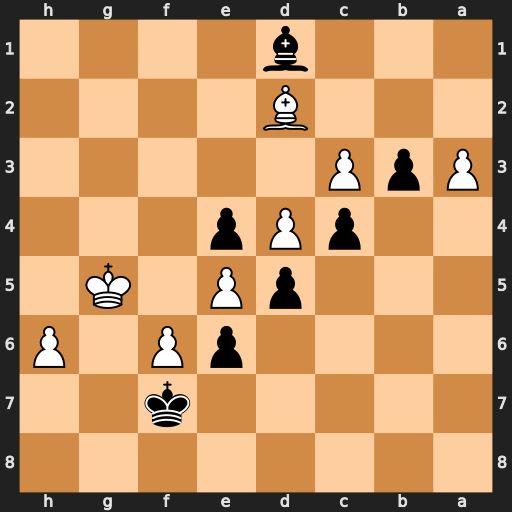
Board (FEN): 8/5k2/4pP1P/3pP1K1/2pPp3/PpP5/3B4/3b4
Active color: b
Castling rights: -
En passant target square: -
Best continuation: Kg8 Kg6 Bh5+